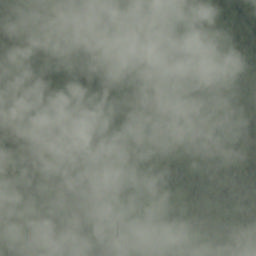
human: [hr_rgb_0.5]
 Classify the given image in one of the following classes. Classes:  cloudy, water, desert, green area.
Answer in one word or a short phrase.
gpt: cloudy